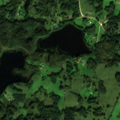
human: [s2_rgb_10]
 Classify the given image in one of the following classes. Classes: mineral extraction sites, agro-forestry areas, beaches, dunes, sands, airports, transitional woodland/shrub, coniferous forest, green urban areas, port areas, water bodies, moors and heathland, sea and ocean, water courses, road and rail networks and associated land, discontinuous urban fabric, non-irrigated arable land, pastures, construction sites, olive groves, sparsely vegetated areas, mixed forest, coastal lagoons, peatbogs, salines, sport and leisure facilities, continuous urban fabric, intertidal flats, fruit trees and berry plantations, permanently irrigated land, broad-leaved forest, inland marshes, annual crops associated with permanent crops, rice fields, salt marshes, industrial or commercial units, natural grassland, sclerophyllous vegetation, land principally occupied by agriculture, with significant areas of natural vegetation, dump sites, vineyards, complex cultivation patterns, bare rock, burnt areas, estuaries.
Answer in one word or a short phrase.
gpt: pastures, complex cultivation patterns, land principally occupied by agriculture, with significant areas of natural vegetation, broad-leaved forest, coniferous forest, mixed forest, water bodies